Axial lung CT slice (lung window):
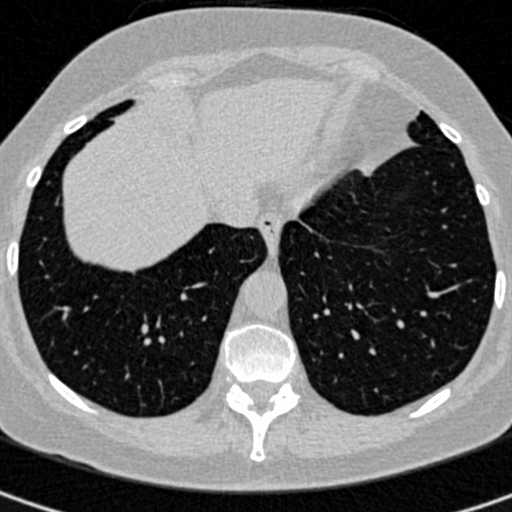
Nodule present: no